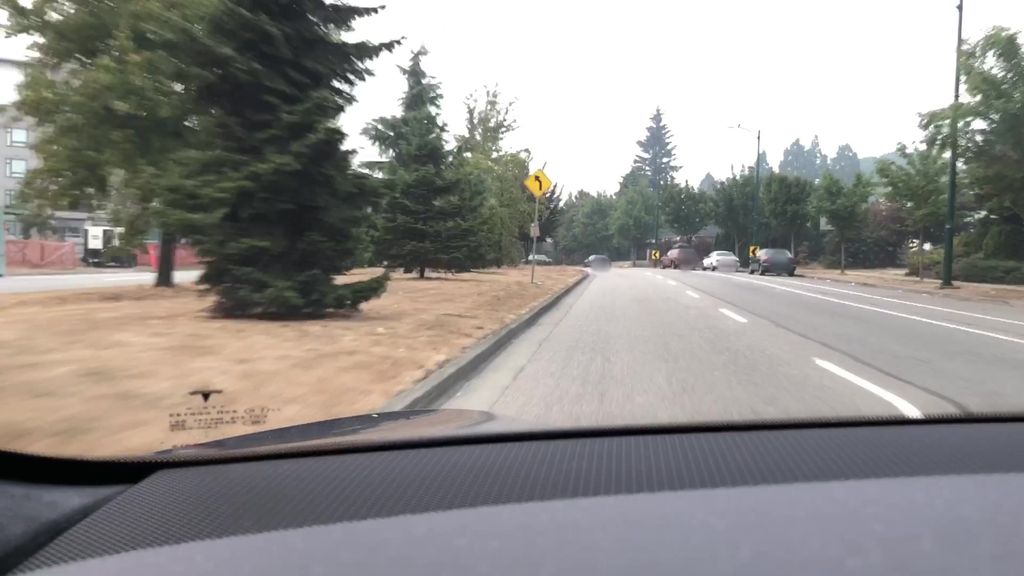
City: vancouver